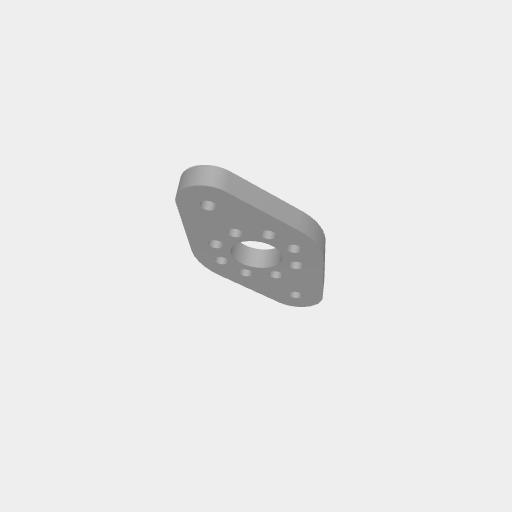
Part: DualHubMountControlArm24